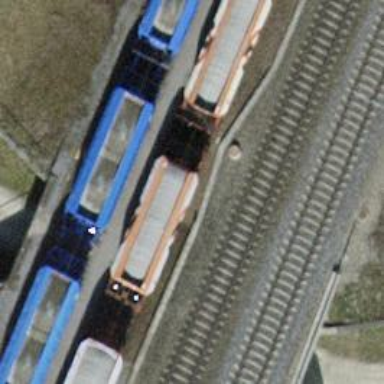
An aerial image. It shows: Bridge with electrified rail tracks and contact line.